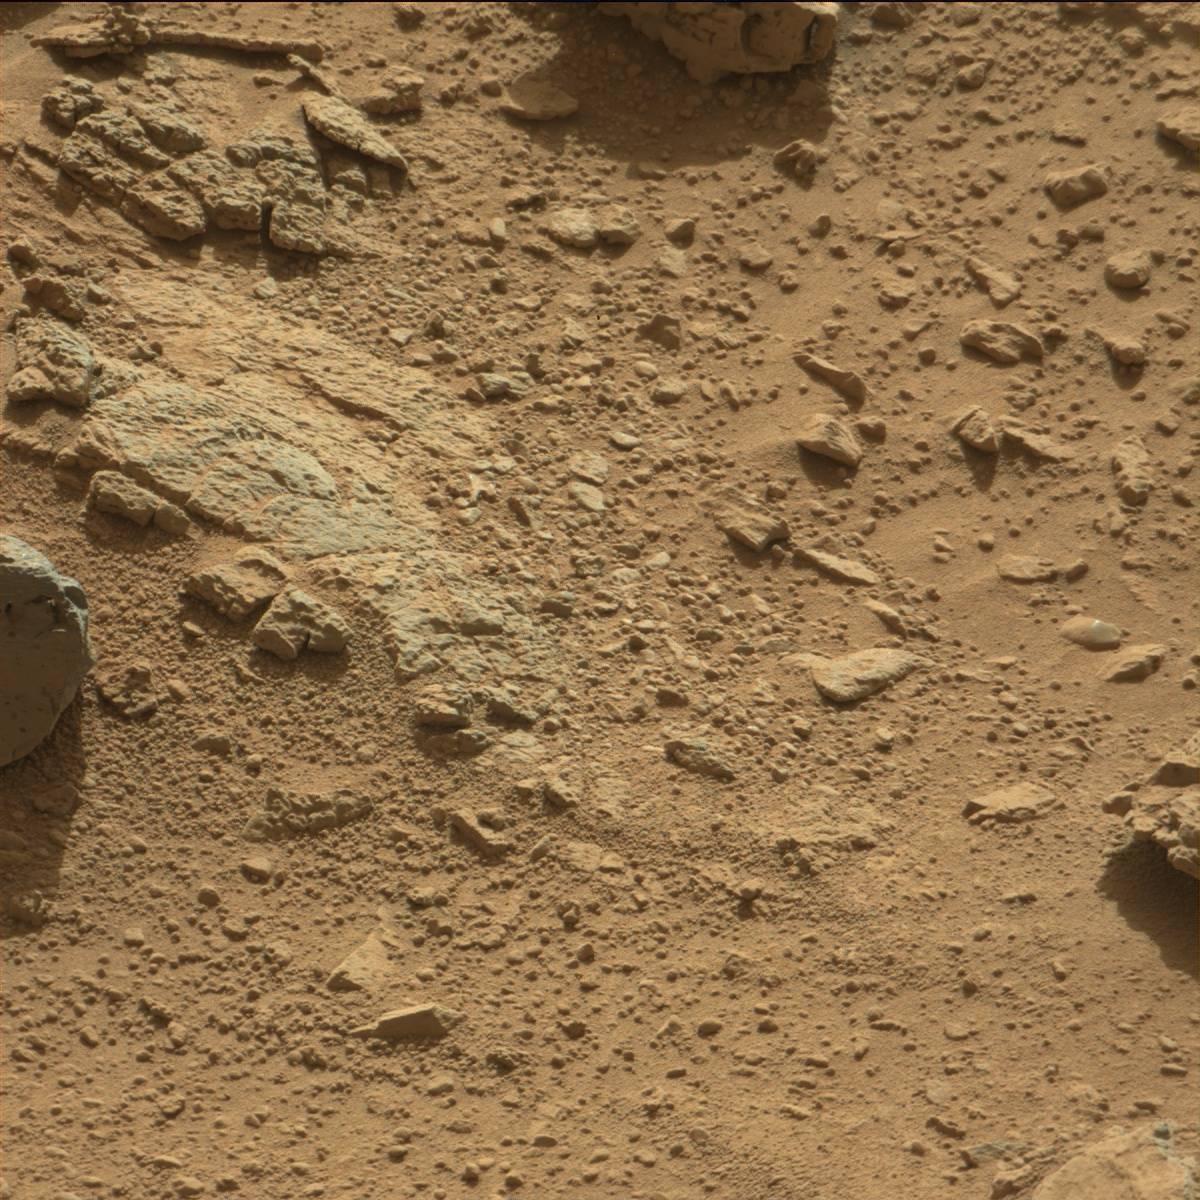
Terrain classes present: Bedrock, Rock, Sand / Soil